Field crop: tomato
Growth stage: 1
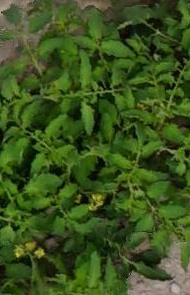
Species: tomato